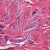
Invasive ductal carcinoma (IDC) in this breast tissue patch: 0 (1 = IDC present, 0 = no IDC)